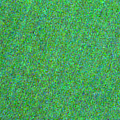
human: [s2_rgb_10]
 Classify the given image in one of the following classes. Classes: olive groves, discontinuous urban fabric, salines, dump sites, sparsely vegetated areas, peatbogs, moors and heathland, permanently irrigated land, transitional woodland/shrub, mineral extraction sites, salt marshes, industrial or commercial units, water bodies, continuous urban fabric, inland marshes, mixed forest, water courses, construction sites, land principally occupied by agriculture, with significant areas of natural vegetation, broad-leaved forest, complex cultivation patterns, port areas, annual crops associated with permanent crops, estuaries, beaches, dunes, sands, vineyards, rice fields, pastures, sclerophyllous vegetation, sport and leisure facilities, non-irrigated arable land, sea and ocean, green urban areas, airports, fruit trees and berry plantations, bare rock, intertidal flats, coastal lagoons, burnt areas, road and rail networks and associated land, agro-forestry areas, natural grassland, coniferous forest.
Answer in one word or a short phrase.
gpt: sea and ocean